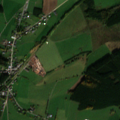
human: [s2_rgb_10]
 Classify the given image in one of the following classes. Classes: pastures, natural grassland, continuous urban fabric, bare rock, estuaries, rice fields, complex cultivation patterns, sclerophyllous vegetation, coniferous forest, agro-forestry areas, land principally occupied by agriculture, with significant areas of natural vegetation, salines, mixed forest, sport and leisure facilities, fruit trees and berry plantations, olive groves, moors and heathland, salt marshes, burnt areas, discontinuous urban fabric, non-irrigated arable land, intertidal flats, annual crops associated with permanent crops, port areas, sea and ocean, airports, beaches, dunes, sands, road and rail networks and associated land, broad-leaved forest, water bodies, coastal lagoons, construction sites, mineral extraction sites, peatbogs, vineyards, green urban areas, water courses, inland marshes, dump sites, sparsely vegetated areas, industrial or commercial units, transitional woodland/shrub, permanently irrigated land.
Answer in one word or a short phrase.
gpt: discontinuous urban fabric, pastures, complex cultivation patterns, mixed forest